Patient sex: M
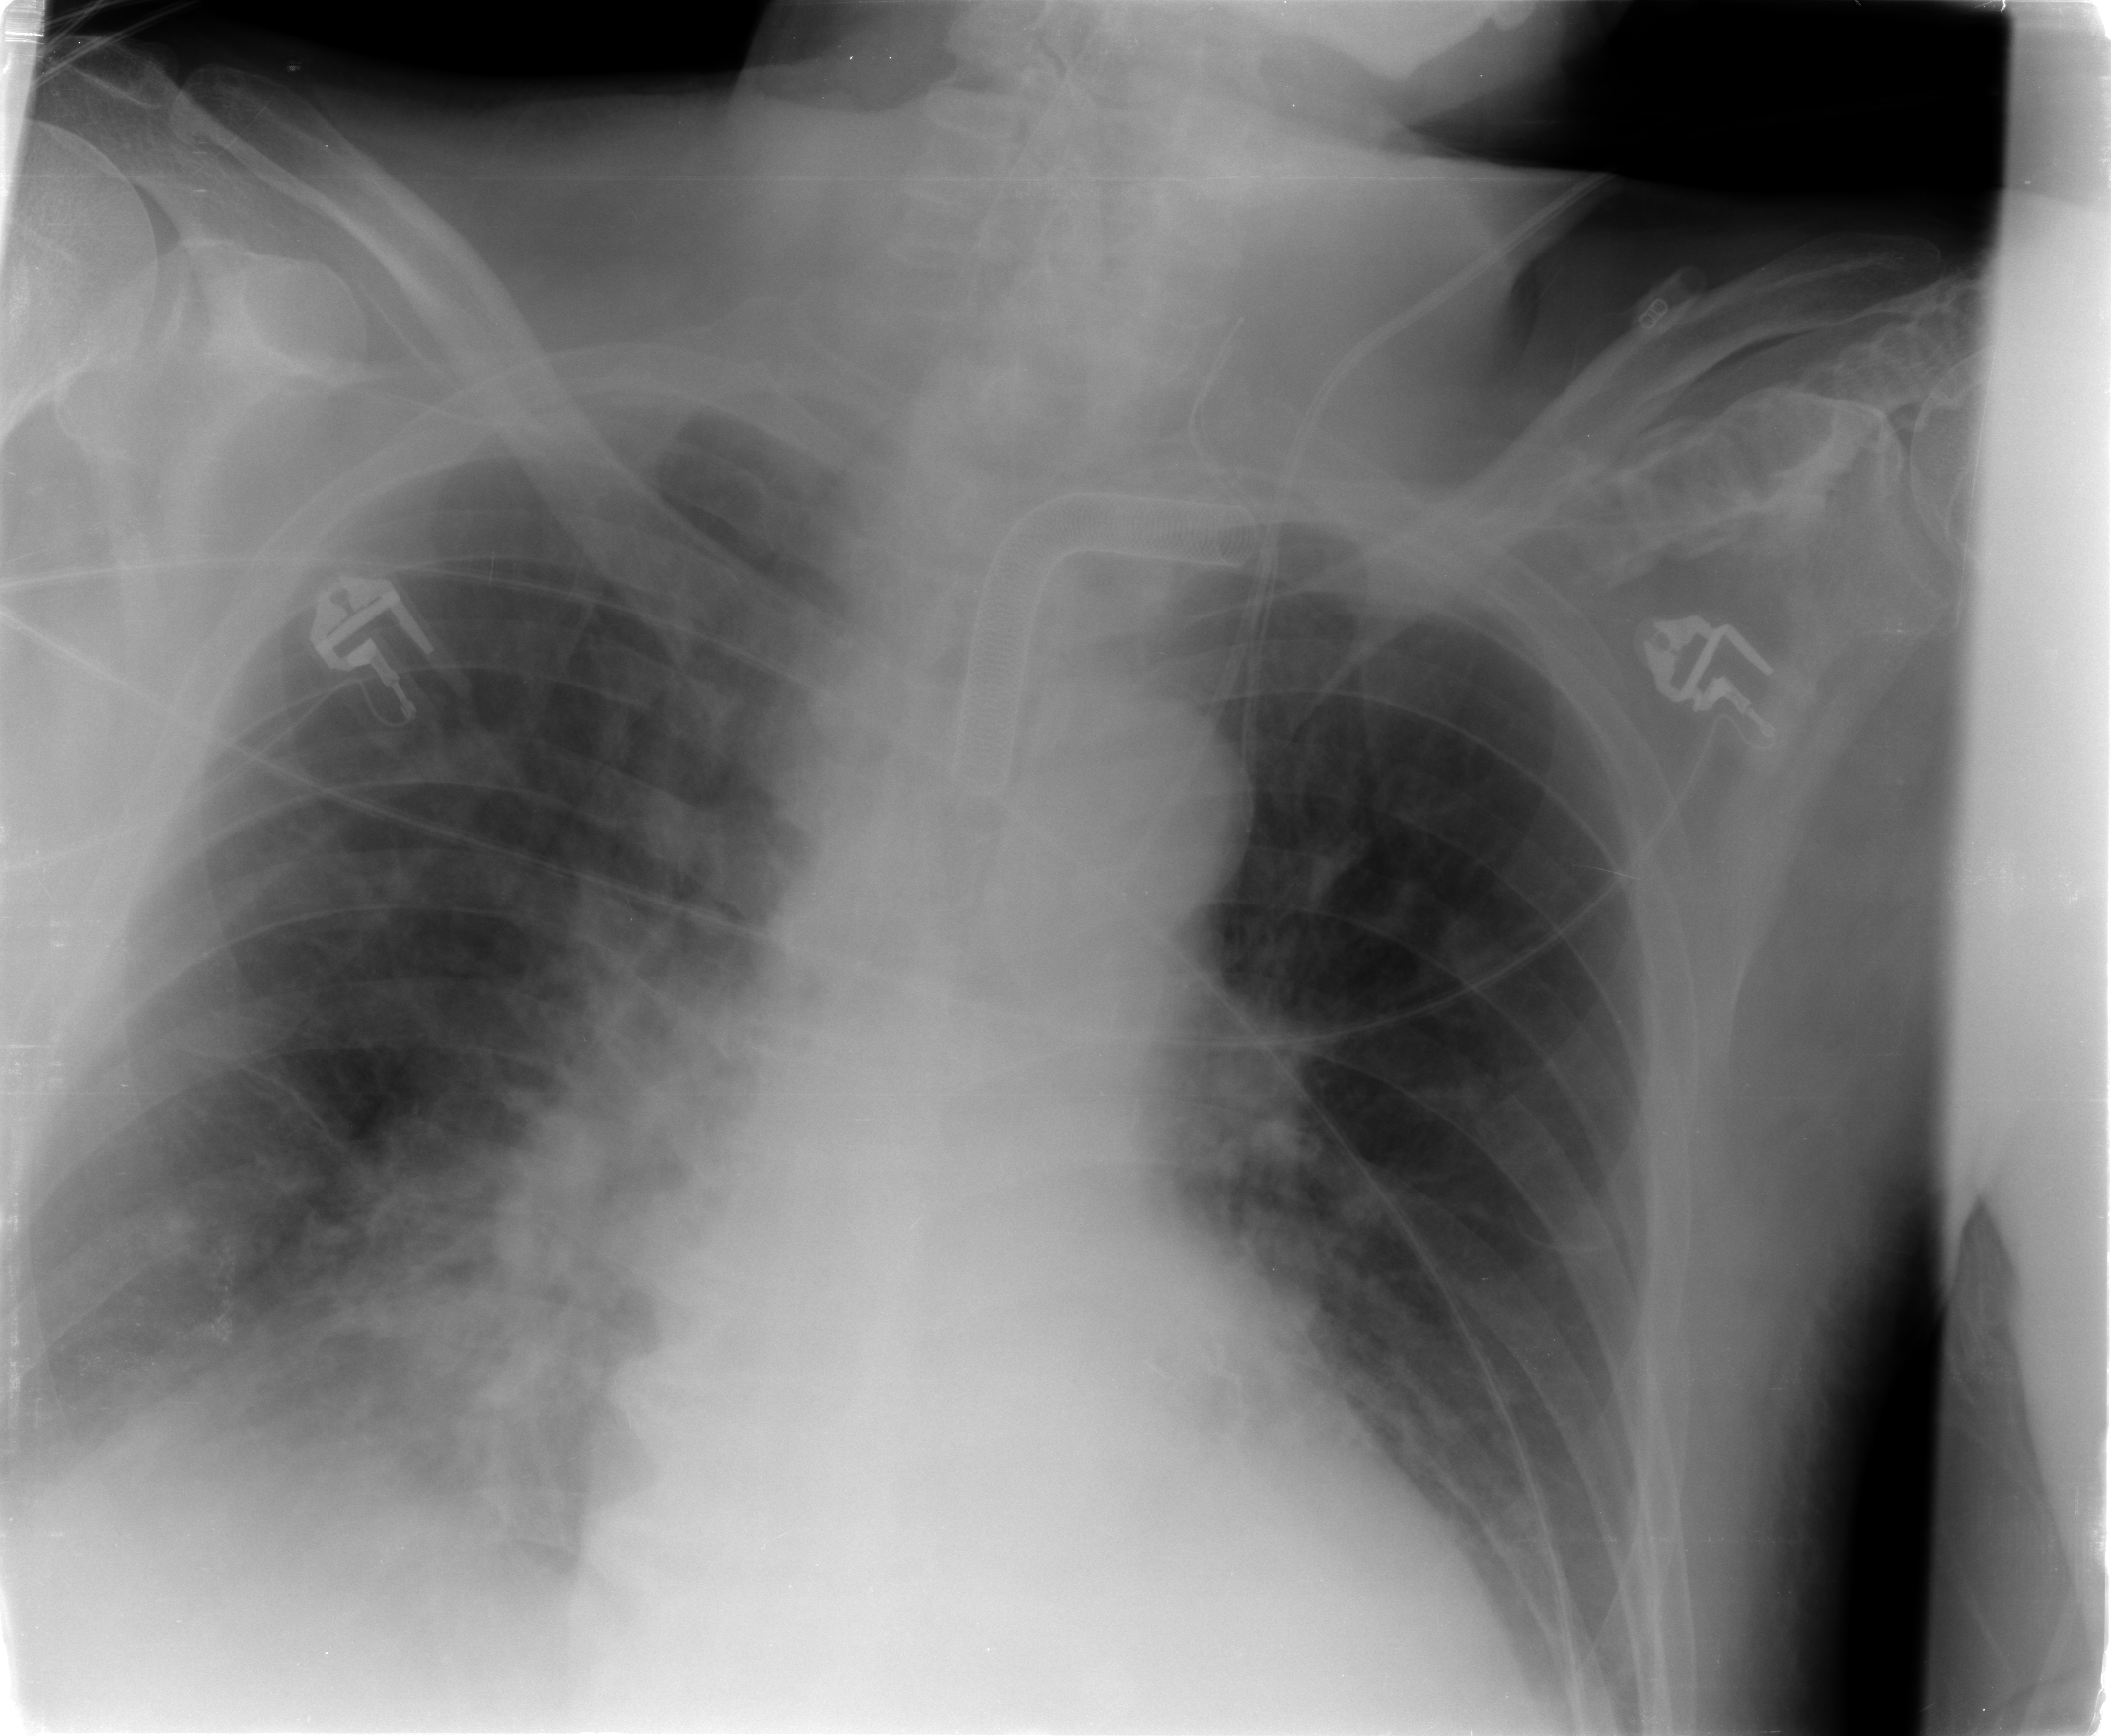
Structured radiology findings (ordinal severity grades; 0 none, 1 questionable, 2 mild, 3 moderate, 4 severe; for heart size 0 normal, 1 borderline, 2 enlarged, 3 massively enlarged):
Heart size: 2
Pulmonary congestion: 3
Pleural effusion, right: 2
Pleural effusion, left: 1
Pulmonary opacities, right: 2
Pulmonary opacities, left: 0
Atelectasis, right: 2
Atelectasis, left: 2